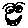
Label: smiley face